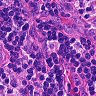
Metastatic tissue present: no